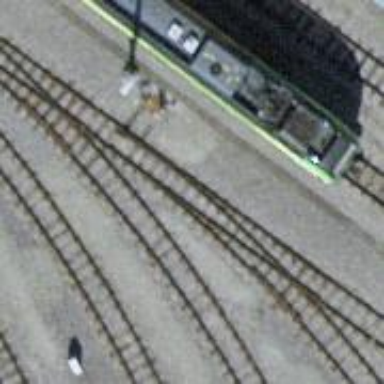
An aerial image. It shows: Railway switch.